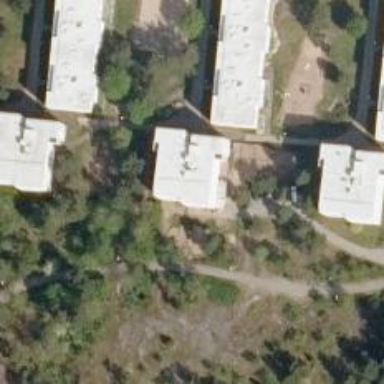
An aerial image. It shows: Kindergarten.